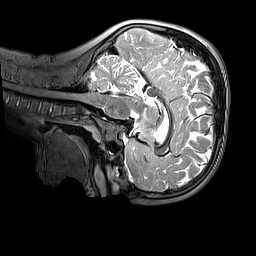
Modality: T2w
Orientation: sagittal
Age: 8
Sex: male
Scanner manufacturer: siemens
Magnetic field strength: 3 T
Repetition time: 3.2 s
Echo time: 0.408 s